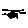
Label: fish